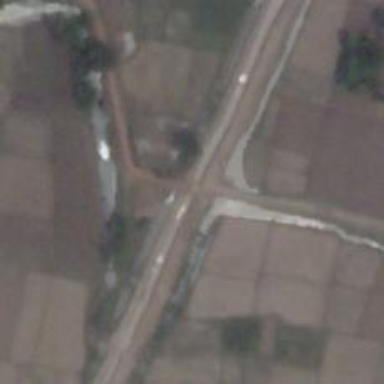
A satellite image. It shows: Unclassified road with bridge.